Field crop: tomato
Growth stage: 2
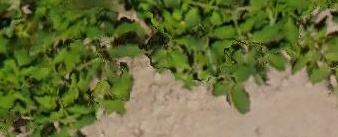
Species: tomato